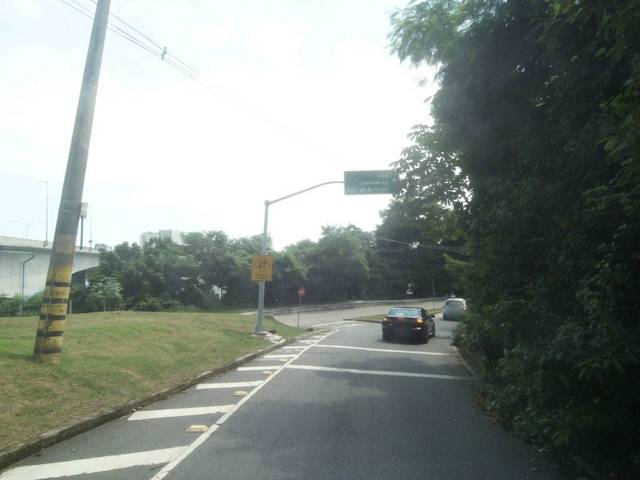
Region: Brazil
Coordinates: -23.012, -43.293